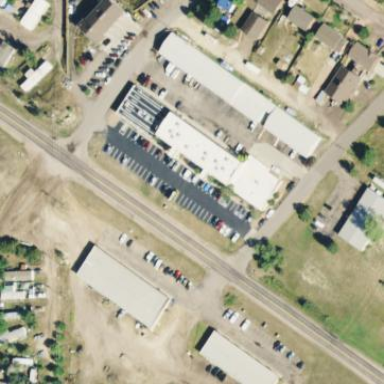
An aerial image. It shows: Commercial building.